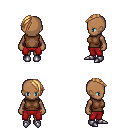
a pixel art fantasy rpg character, female body template, human, dark skin, brown sleeveless shirt, red pants, light blonde long mohawk hairstyle, metal boots, four views (front, back, left, right), 2x2 character sprite sheet, small pixel art, hard edges, no anti-aliasing